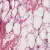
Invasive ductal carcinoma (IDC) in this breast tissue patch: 0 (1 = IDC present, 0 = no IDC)